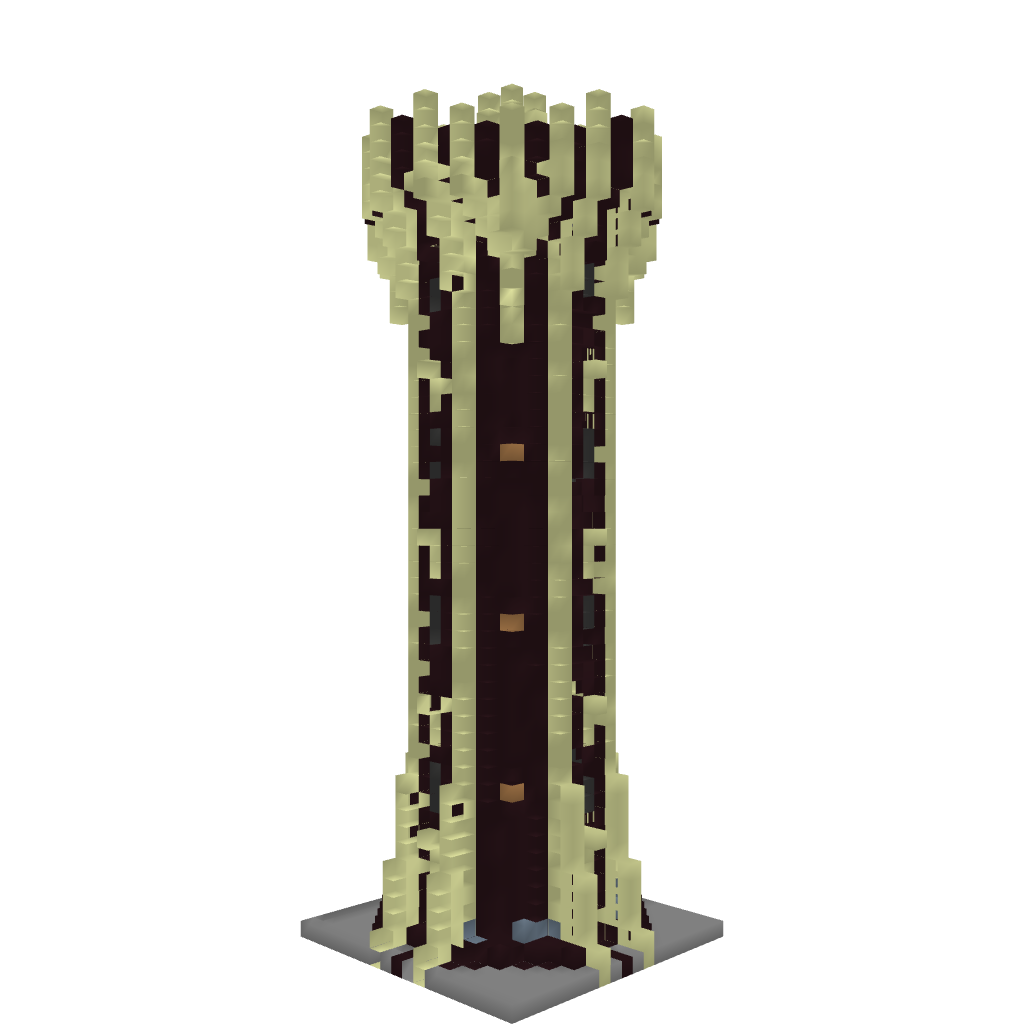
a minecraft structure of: My first tower